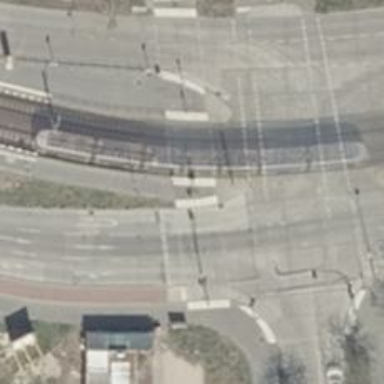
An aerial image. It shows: Footway that serves as traffic island.